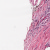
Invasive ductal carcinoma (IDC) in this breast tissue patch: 1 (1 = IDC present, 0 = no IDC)